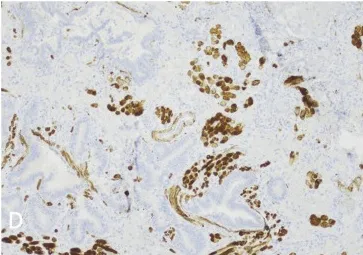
(D) Histological features Case 3, Desmin immunostaining, original magnification 10X. Irregularly shaped airways cystic spaces lined by pseudostratified ciliated columnar epithelium consistent with CPAM. Beown staining: rhabdomyomatous dysplasia.
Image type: pathology (immunostaining)